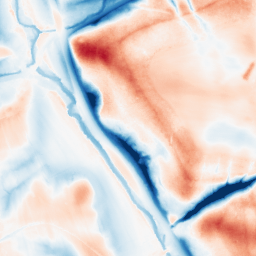
Category: classical
Decomposition family: uniform
Decomposition parameters: size: 50
Upsampling method: sinc_hamming
Upsampling parameters: scale: 2
kernel_size: 16
Upsampling scale: 2